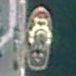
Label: civil